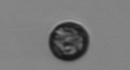
Label: Dinophyceae